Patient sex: F
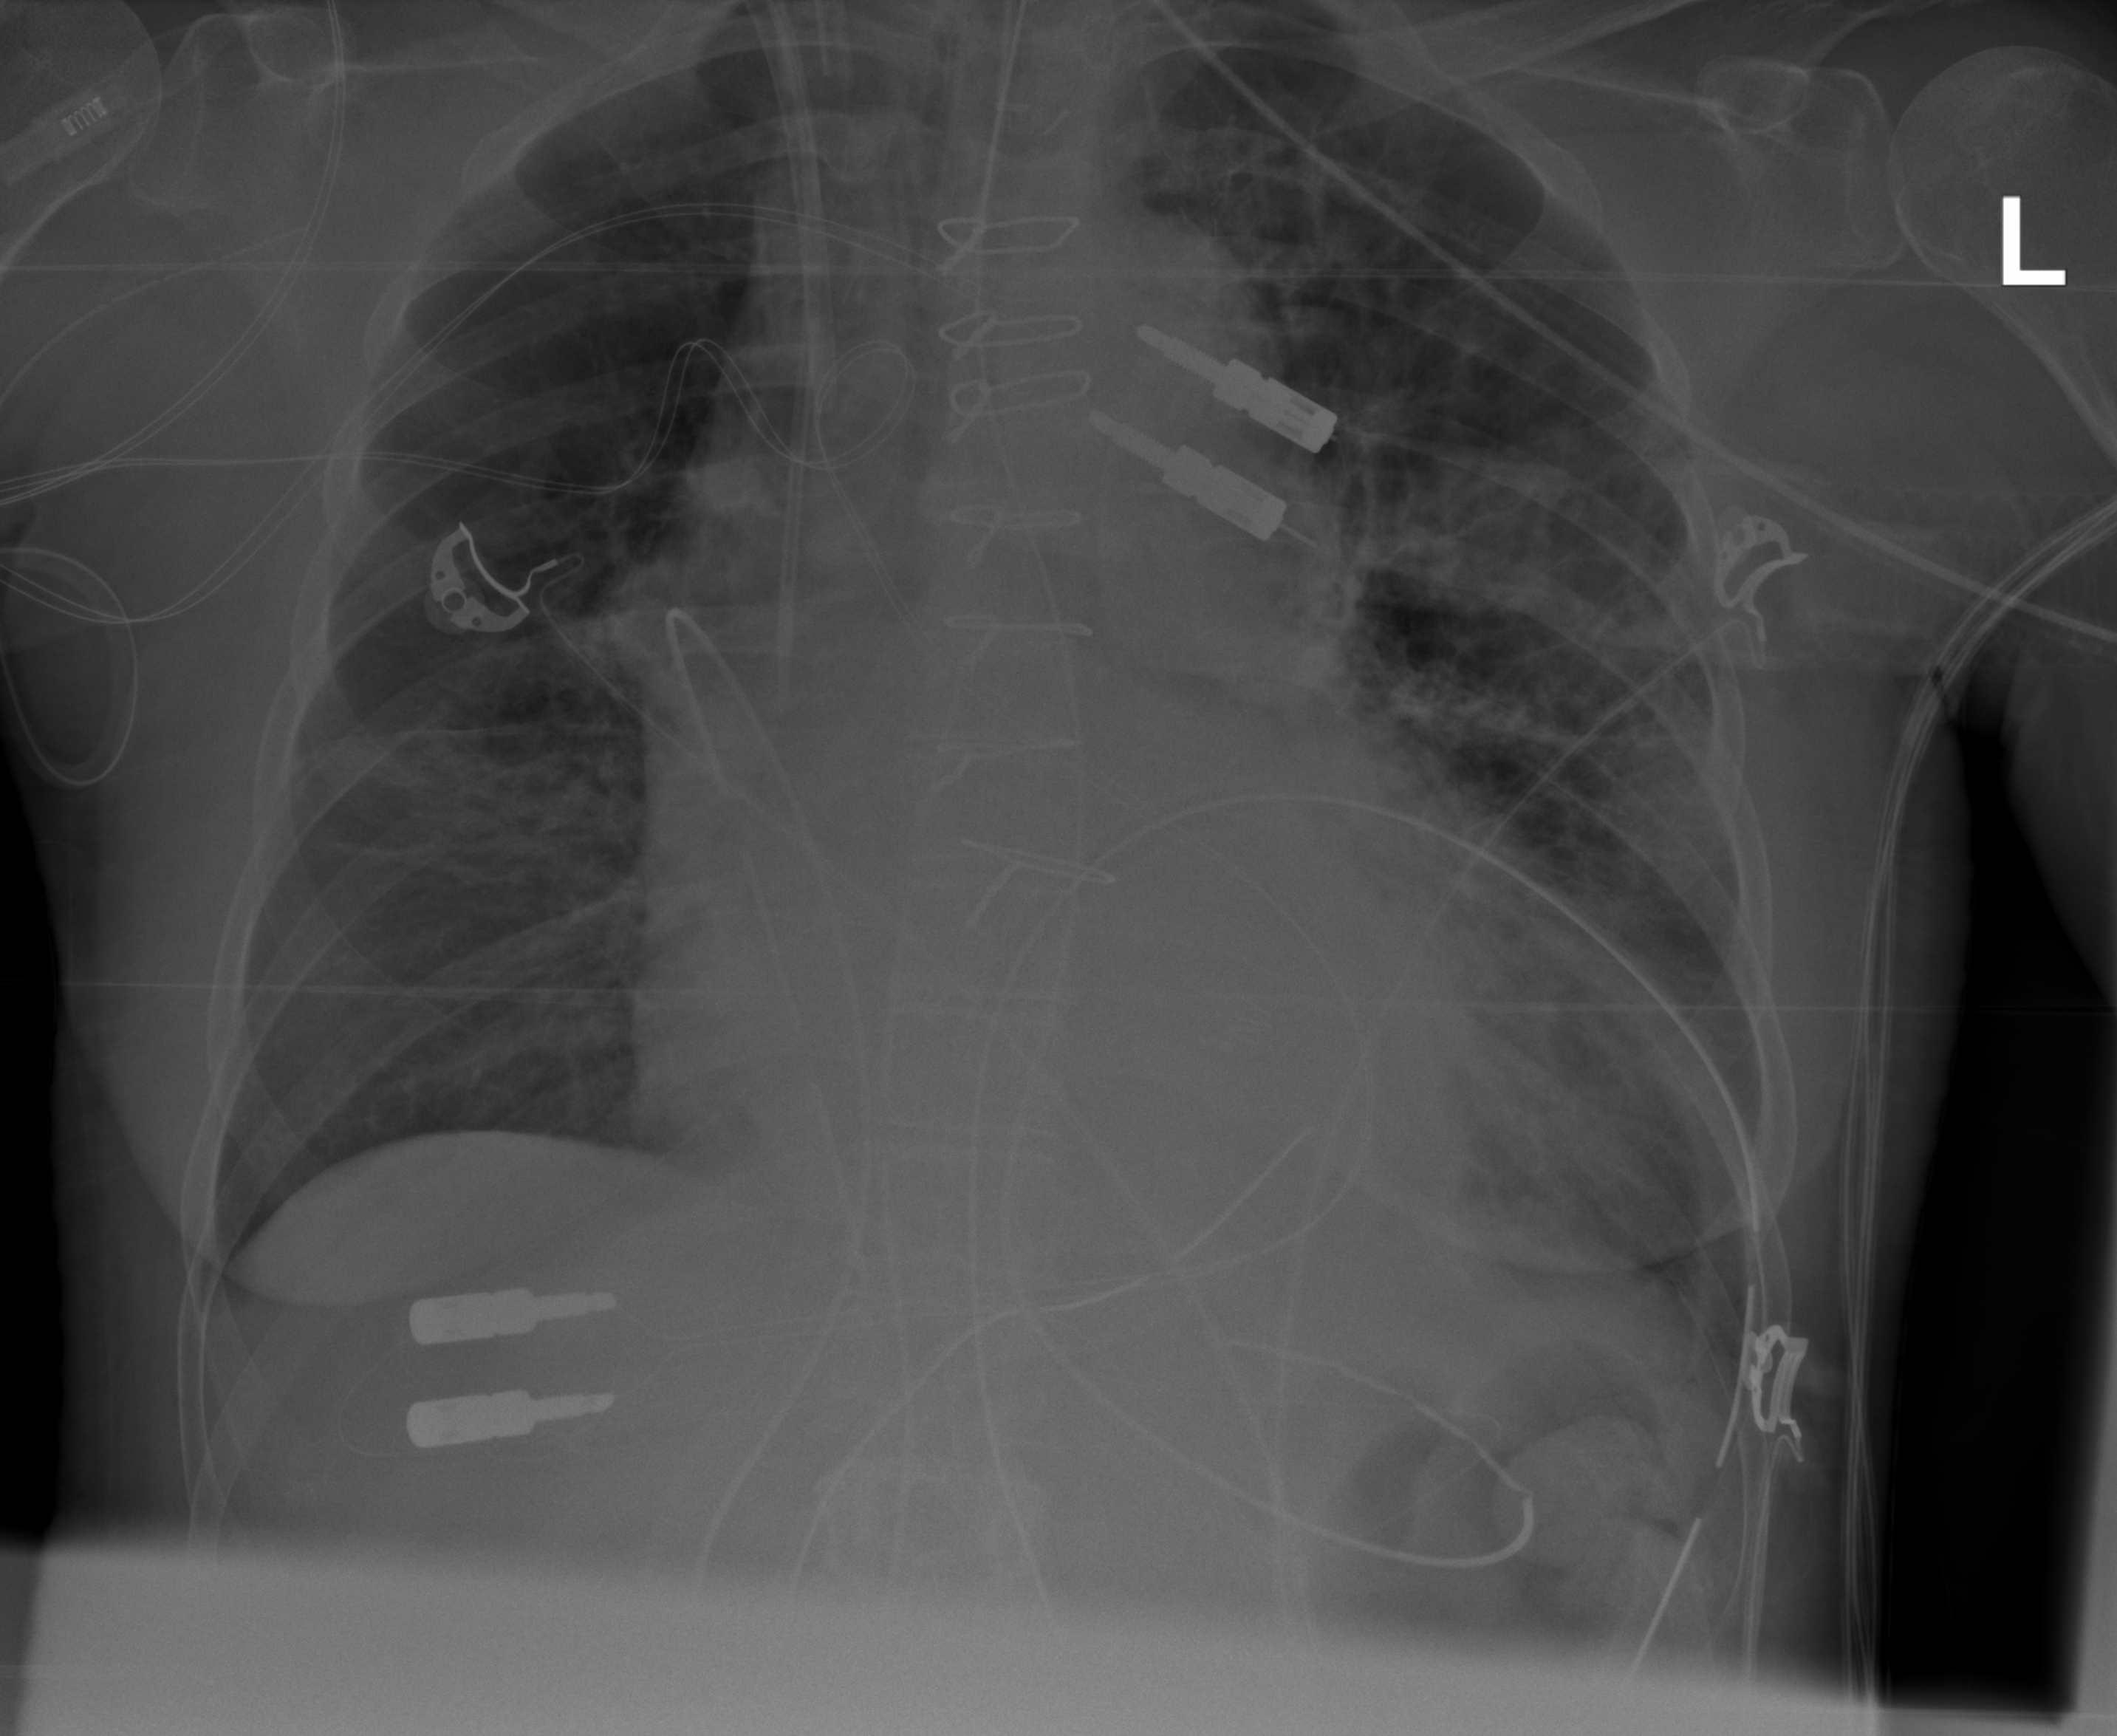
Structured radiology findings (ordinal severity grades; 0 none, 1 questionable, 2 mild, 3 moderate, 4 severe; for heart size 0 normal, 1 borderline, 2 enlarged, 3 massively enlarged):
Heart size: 2
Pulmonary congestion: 2
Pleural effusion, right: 0
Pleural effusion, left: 2
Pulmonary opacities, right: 2
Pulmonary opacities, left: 2
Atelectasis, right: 2
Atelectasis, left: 2